Question: I'm trying to look for sets in three input conditions (See diagram attached).
For example:
:
'''
I
want
to
create
a
set
in
perl
with
some
values
'''
:
'''
how
to
create
set
these
values
'''
:
'''
a
set
in
perl
with
values
like
these
'''
Would yield a set diagram something like this:

I know how I can do this in a clunky way for each condition:
'''
use warnings;
use strict;
open my $C1, '<', 'C1.txt';
open my $C2, '<', 'C2.txt';
open my $C3, '<', 'C3.txt';
my (%c1_vals, %c2_vals, %c3_vals);
$c1_vals{$_}++ while(<$C1>);
$c2_vals{$_}++ while(<$C2>);
$c3_vals{$_}++ while(<$C3>);
my $c1_c2_count = 0;
my $c1_c3_count = 0;
my $c1 = 0;
my $total = 0;
my $all = 0;
for my $val (keys %c1_vals){
$total++;
$c1++ if not $c2_vals{$val} and not $c3_vals{$val};
$c1_c2_count++ if $c2_vals{$val} and not $c3_vals{$val};
$c1_c3_count++ if $c3_vals{$val} and not $c2_vals{$val};
$all++ if $c2_vals{$val} and $c3_vals{$val};
}
print "c1 total = $total
";
print "c1 = $c1
";
print "c1 + c2 = $c1_c2_count
";
print "c1 + c3 = $c1_c3_count
";
print "c1+c2+c3 = $all
";
'''
---
'''
c1 total = 11
c1 = 4
c1 + c2 = 2
c1 + c3 = 4
c1+c2+c3 = 1
'''
---
But I wanted to know if there's an easier way of doing this using a subroutine that reads each file from '@ARGV' and calculates each set in one.
I've got this far, but can't think of an elegant way of doing this:
'''
parse($_) foreach @ARGV;
my %total;
sub parse {
my $file = shift;
open my $list, '<', $file or die "Can't read file '$file' [$!]
";
while (<$list>) {
chomp;
$total{$_}++;
}
}
'''
Any help would be appreciated!
Just for clarity, I want to find all intersections (all numbers in Venn diagram) for all 3 data sets (7 in total). I don't want to use a module, as I want to be a blue to build this into a larger program without too many changes.
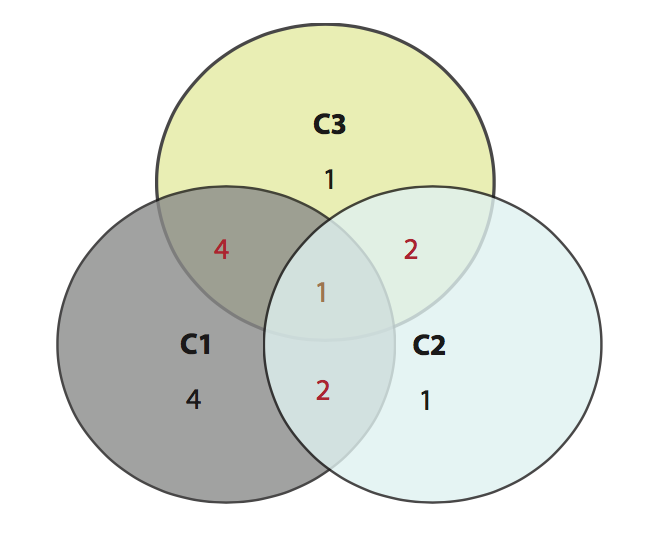
Answer: This program does what I need it to do.
It reads in lists from '@ARGV' and prints out all 5 intersections for a given set. If run as 'perl set.pl c1 c2 c3', and user enters 'c1' as the 'primary' set, the sets are defined as follows:
: C1
: C1 + C2
: C1 + C3
: C1 + C2 + C3
'''
use warnings;
use strict;
unless ($#ARGV == 2) {
usage();
exit;
}
print "Enter primary set: ";
chomp(my $set = <STDIN>);
my (%c1_vals, %c2_vals, %c3_vals);
my $count = 0;
my $c;
my ($c1, $c2, $c3);
parse($_) foreach @ARGV;
my $c1_c2_count = 0;
my $c1_c3_count = 0;
my $cond1 = 0;
my $total = 0;
my $all = 0;
for my $item (keys %c1_vals){
$total++;
if (not $c2_vals{$item} and not $c3_vals{$item}){
$cond1++;
}
if ($c2_vals{$item} and not $c3_vals{$item}){
$c1_c2_count++;
}
if ($c3_vals{$item} and not $c2_vals{$item}){
$c1_c3_count++;
}
if ($c2_vals{$item} and $c3_vals{$item}){
$all++;
}
}
# print numbers for each set
print "$c1 total = $total
";
print "$c1 = $cond1
";
print "$c1 + $c2 = $c1_c2_count
";
print "$c1 + $c3 = $c1_c3_count
";
print "$c1+$c2+$c3 = $all
";
my $check = ($cond1 + $c1_c2_count + $c1_c3_count + $all);
print "check = $check
";
# read in each file. $ARGV[0] is set as the 'primary' set (ie that for which intersecting lists are found)
sub parse {
$count++;
my $file = shift;
($c = $file) =~ s/\.[^.]+$//;
open my $list, '<', $file or die "Can't read file '$file' [$!]
";
while(<$list>) {
chomp;
if ($count == 1){
my @split = split(/ /);
$c1_vals{$split[0]}++;
$c1 = $c;
}
if ($count == 2){
my @split = split(/ /);
$c2_vals{$split[0]}++;
$c2 = $c;
}
if ($count == 3){
my @split = split(/ /);
$c3_vals{$split[0]}++;
$c3 = $c;
}
}
}
sub usage {
print "Usage: set.pl <list1> <list2> <ist3>
";
print "Calculates intersections between different sets
";
}
'''
When run as 'perl set.pl c1.txt c2.txt c3.txt' this yields:
'''
Enter primary set: c1
c1 total = 11
c1 = 3
c1 + c2 = 2
c1 + c3 = 4
c1+c2+c3 = 2
check = 11
'''